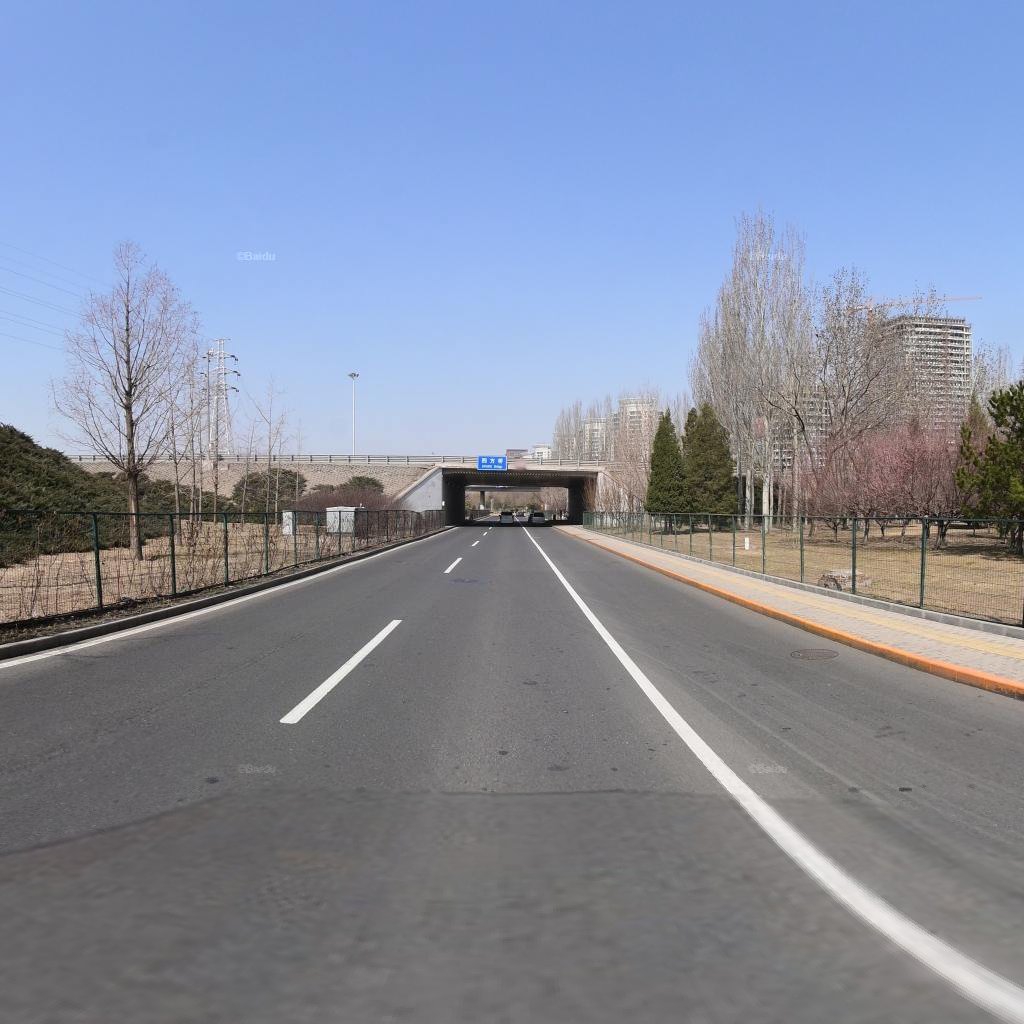
Region: Chaoyang
Road damage annotations: longitudinal crack, manhole cover, manhole cover